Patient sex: F
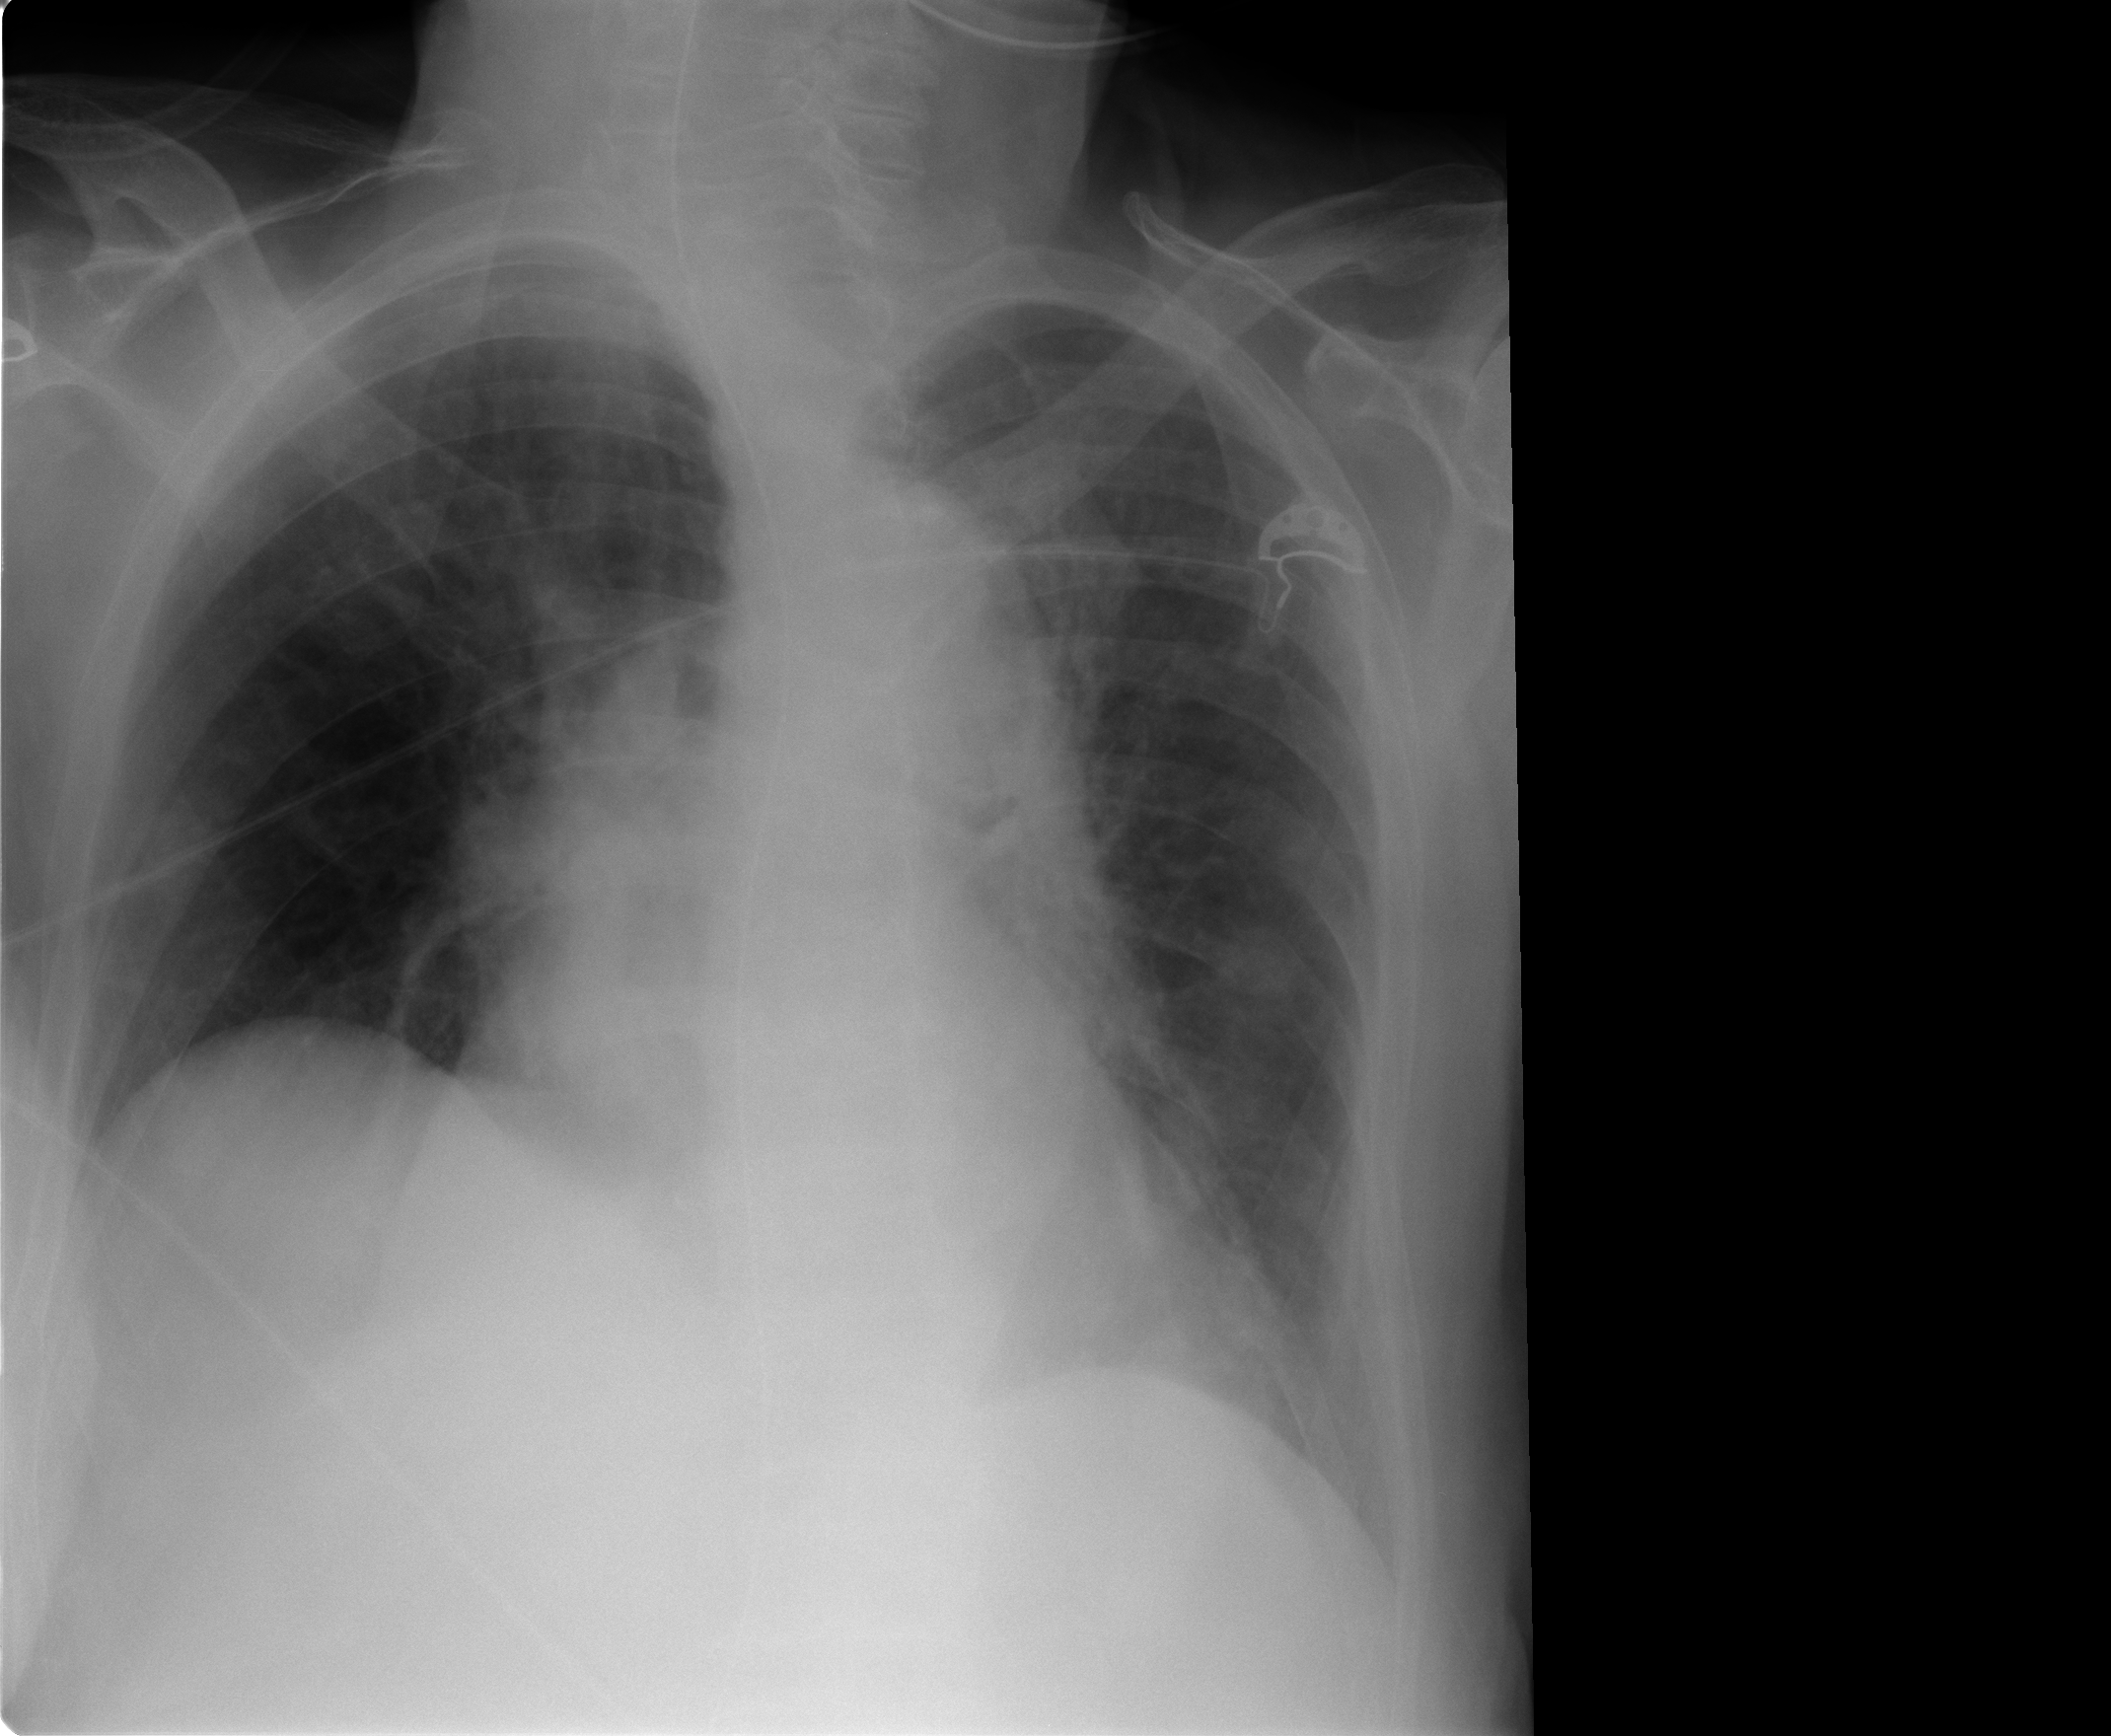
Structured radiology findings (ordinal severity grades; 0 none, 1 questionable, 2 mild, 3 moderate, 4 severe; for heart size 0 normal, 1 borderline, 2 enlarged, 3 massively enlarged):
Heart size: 2
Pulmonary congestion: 0
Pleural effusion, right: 0
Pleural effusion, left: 1
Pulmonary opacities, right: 0
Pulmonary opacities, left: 2
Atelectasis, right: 0
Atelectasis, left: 2